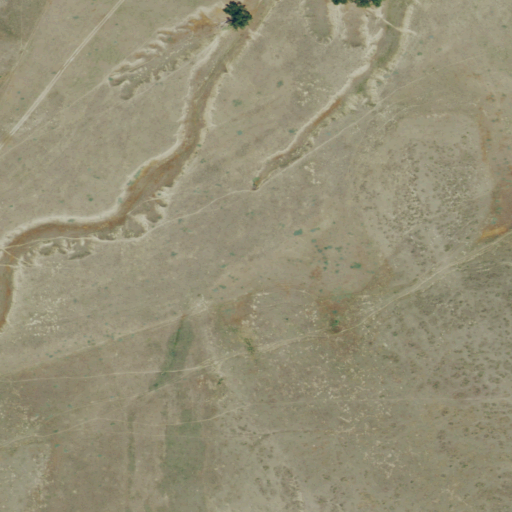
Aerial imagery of valley in Nebraska named Patterson Canyon containing only grassland